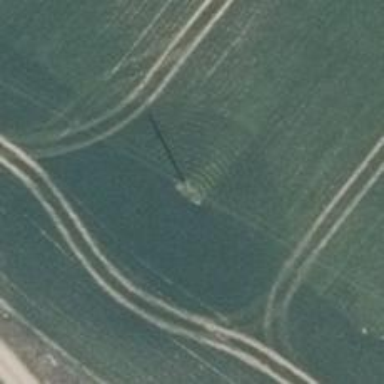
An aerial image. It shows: Minor power line with 3 cables.